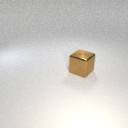
large brown metal cube